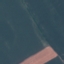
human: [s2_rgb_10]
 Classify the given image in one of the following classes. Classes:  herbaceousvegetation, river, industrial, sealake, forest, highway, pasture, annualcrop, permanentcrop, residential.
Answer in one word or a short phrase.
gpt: AnnualCrop